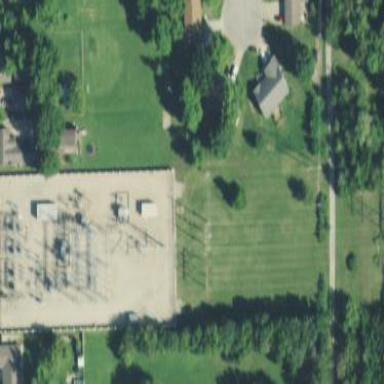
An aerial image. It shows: There is distribution substation enclosed by fence.